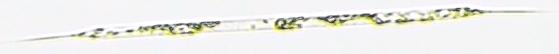
Label: Rhizosolenia